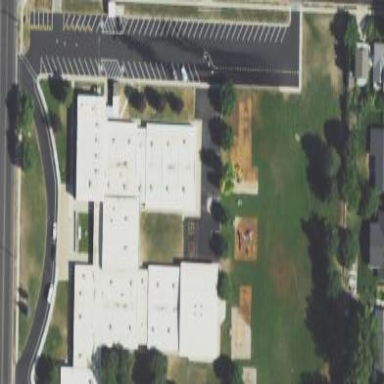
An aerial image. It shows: School building.